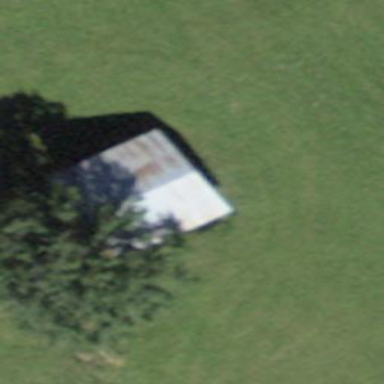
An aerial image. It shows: Barn.